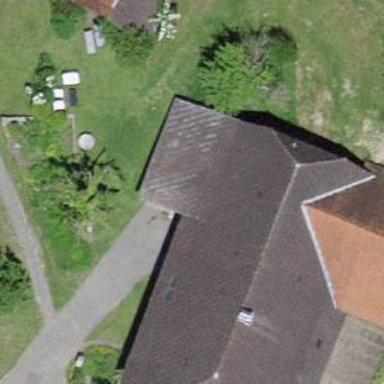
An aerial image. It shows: Farm building.